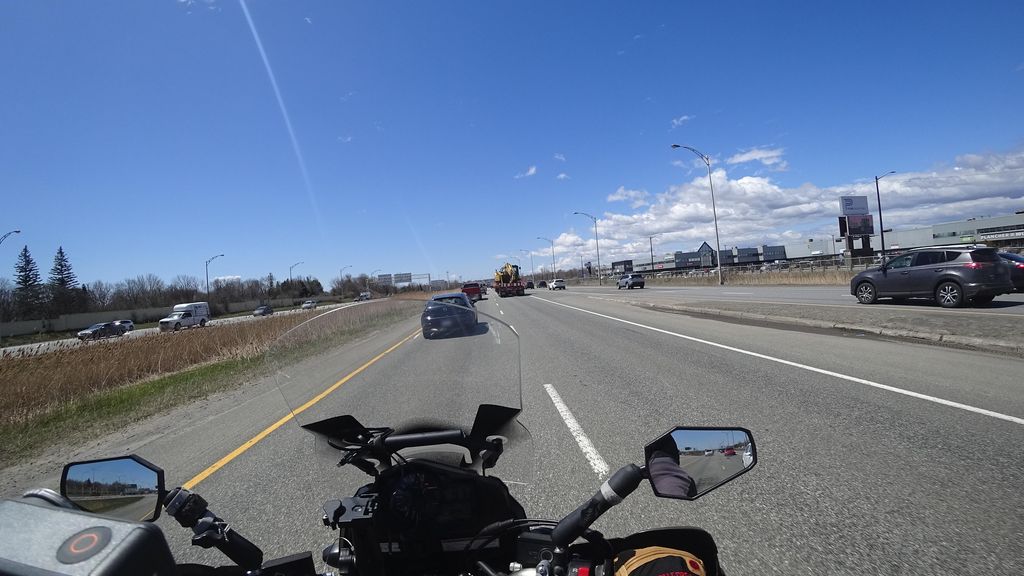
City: quebec_city